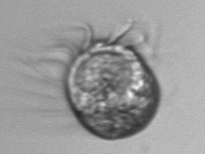
Label: Leegaardiella_ovalis